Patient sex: M
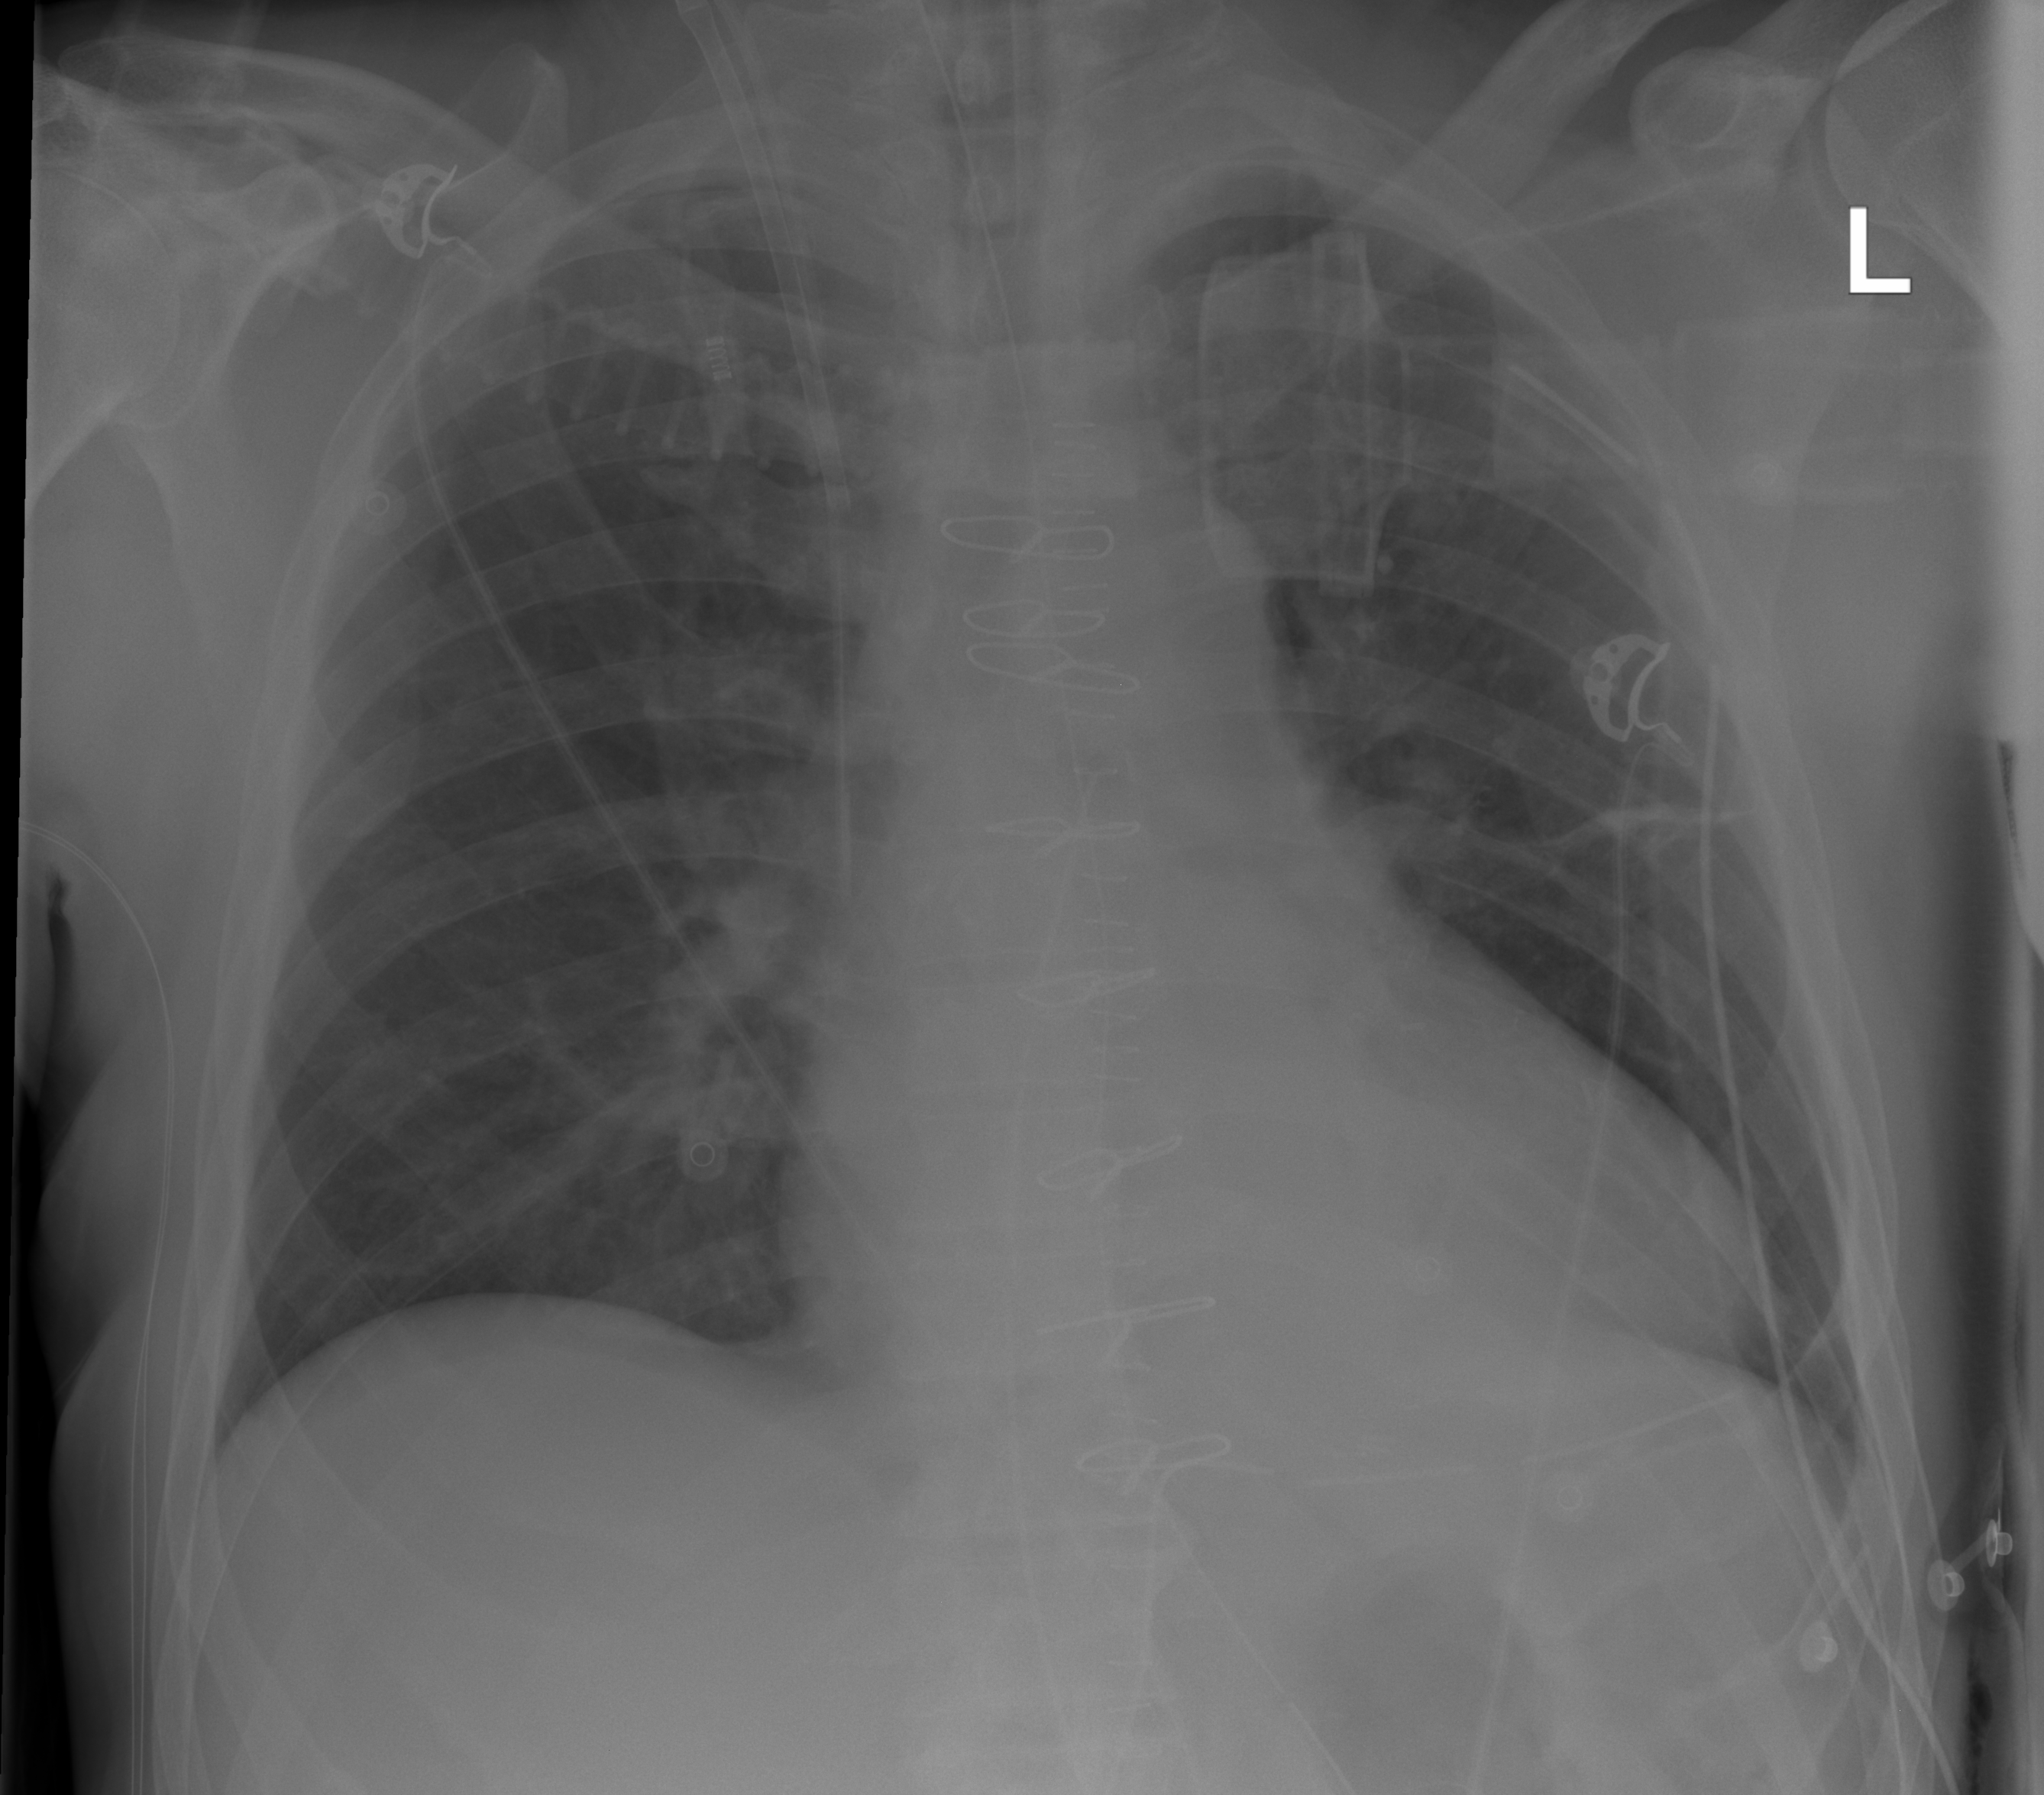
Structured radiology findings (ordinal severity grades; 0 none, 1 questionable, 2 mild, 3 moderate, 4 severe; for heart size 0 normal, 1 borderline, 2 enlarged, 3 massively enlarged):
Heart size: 0
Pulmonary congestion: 2
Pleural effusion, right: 0
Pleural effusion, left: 0
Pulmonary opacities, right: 0
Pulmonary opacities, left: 0
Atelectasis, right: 0
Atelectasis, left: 0